Question: >
<URL>
So I'm looking for a 100% css solution for a text glow effect. but I couldn't get it looking how I wanted. I was able to achieve the effect with box-shadow. However, that only glows around the outside of the elements edges, and leaves the inside blank. Here is a picture:

How do I get a nice looking outer glow like above, without the blank inside?
my code is just a simple '<li><a></a></li>' , with hover css on both the li, and a tags.
Thanks in advance.
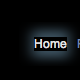
Answer: '''
a:hover { text-shadow: 0 0 5px #ff0000; }
'''